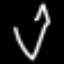
Label: diamond